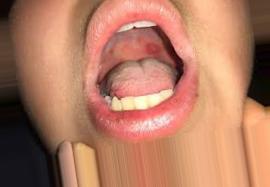
Condition: Mouth Ulcer